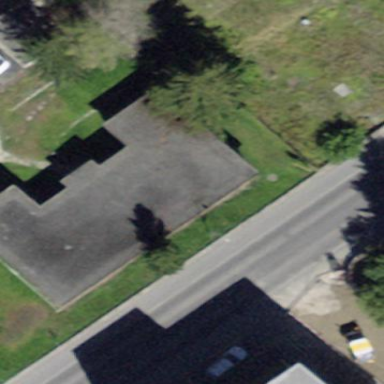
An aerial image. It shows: School building with flat roof.